Question: I have such an issue, I am using few script like jquery carousel slider, jquery drop down menu but when I am trying to add jqueryui dialog all others scripts do not work. Here is my code:
Before I add JqueryUi dialog:
'''
<script type="text/javascript" src="http://ajax.googleapis.com/ajax/libs/jquery/1.4.2/jquery.min.js"></script>
<script type='text/javascript' src='js/jquery.hoverIntent.minified.js'></script>
<script type='text/javascript' src='js/jquery.dcmegamenu.1.3.3.js'></script>
<script type='text/javascript' src='js/jquery.liquidcarousel.pack.js'></script>
<script>
$(document).ready(function(){
//To switch directions up/down and left/right just place a "-" in front of the top/left attribute
//Caption Sliding (Partially Hidden to Visible)
$('.boxgrid.caption').hover(function(){
$(".cover", this).stop().animate({top:'40px'},{queue:false,duration:160});
}, function() {
$(".cover", this).stop().animate({top:'90px'},{queue:false,duration:160});
});
$('.boxgrid2.caption').hover(function(){
$(".cover", this).stop().animate({top:'190px'},{queue:false,duration:160});
}, function() {
$(".cover", this).stop().animate({top:'240px'},{queue:false,duration:160});
});
$('.boxgrid3.caption').hover(function(){
$(".cover", this).stop().animate({top:'40px'},{queue:false,duration:160});
}, function() {
$(".cover", this).stop().animate({top:'90px'},{queue:false,duration:160});
});
});
</script>
<script>
jQuery(document).ready(function($) {
jQuery('#mega-menu-1').dcMegaMenu();
});
</script>
<script>
function show() {
if(document.getElementById('benefits').style.display=='none') {
document.getElementById('benefits').style.display='block';
}
return false;
}
function hide() {
if(document.getElementById('benefits').style.display=='block') {
document.getElementById('benefits').style.display='none';
}
return false;
}
</script>
<script type="text/javascript">
<!--
$(document).ready(function() {
$('#liquid1').liquidcarousel({height:129, duration:100, hidearrows:false});
});
-->
</script>
'''
Code with JqueryUi dialog:
'''
<script type="text/javascript" src="http://ajax.googleapis.com/ajax/libs/jquery/1.4.2/jquery.min.js"></script>
<script type='text/javascript' src='js/jquery.hoverIntent.minified.js'></script>
<script type='text/javascript' src='js/jquery.dcmegamenu.1.3.3.js'></script>
<script type='text/javascript' src='js/jquery.liquidcarousel.pack.js'></script>
<!--Dialog start-->
<script src="http://code.jquery.com/jquery-1.8.3.js"></script>
<script src="http://code.jquery.com/ui/1.9.2/jquery-ui.js"></script>
<script>
// increase the default animation speed to exaggerate the effect
$.fx.speeds._default = 1000;
$(function() {
$( "#dialog" ).dialog({
autoOpen: false,
show: "blind",
hide: "fade"
});
$( ".log-in" ).click(function() {
$( "#dialog" ).dialog( "open" );
return false;
});
});
</script>
<!--Dialog end-->
<script>
$(document).ready(function(){
//To switch directions up/down and left/right just place a "-" in front of the top/left attribute
//Caption Sliding (Partially Hidden to Visible)
$('.boxgrid.caption').hover(function(){
$(".cover", this).stop().animate({top:'40px'},{queue:false,duration:160});
}, function() {
$(".cover", this).stop().animate({top:'90px'},{queue:false,duration:160});
});
$('.boxgrid2.caption').hover(function(){
$(".cover", this).stop().animate({top:'190px'},{queue:false,duration:160});
}, function() {
$(".cover", this).stop().animate({top:'240px'},{queue:false,duration:160});
});
$('.boxgrid3.caption').hover(function(){
$(".cover", this).stop().animate({top:'40px'},{queue:false,duration:160});
}, function() {
$(".cover", this).stop().animate({top:'90px'},{queue:false,duration:160});
});
});
</script>
<script>
jQuery(document).ready(function($) {
jQuery('#mega-menu-1').dcMegaMenu();
});
</script>
<script>
function show() {
if(document.getElementById('benefits').style.display=='none') {
document.getElementById('benefits').style.display='block';
}
return false;
}
function hide() {
if(document.getElementById('benefits').style.display=='block') {
document.getElementById('benefits').style.display='none';
}
return false;
}
</script>
<script type="text/javascript">
<!--
$(document).ready(function() {
$('#liquid1').liquidcarousel({height:129, duration:100, hidearrows:false});
});
-->
</script>
'''
One more very strange thing for me is that when I add JqueryUi dialog script after all script (to the end of this code) it doesn't work at all.
Any ideas why?

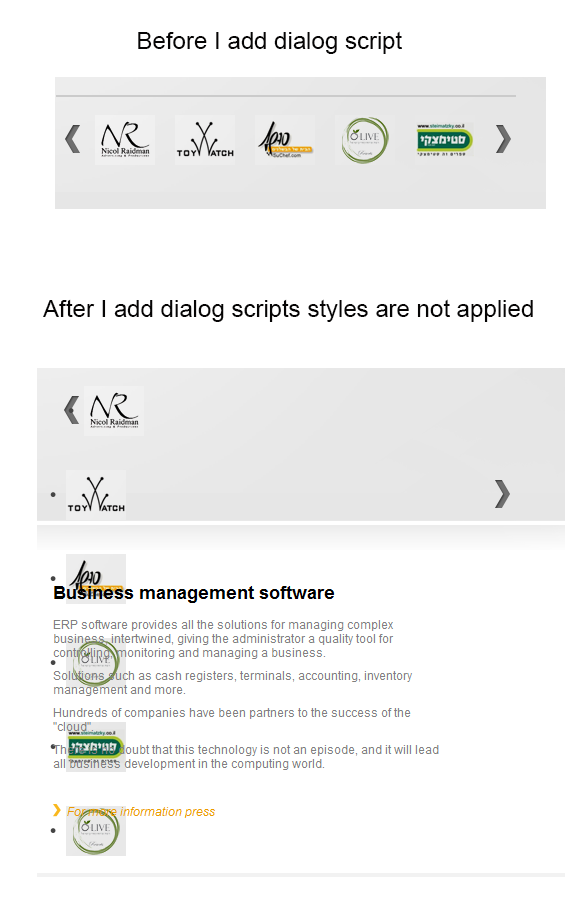
Answer: I have used noConflict();
add to script '$jQ = jQuery.noConflict();' then change all '$ -> $jQ'
'''
<script>
$jQ = jQuery.noConflict();
$jQ .fx.speeds._default = 1000;
$jQ (function() {
$jQ ( "#dialog" ).dialog({
autoOpen: false,
show: "blind",
hide: "fade"
});
$jQ ( ".log-in" ).click(function() {
$jQ ( "#dialog" ).dialog( "open" );
return false;
});
});
</script>
'''